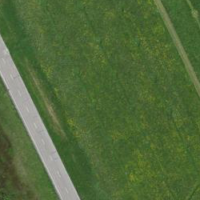
EUNIS habitat code: 57
Species observed at this site:
Ophrys apifera